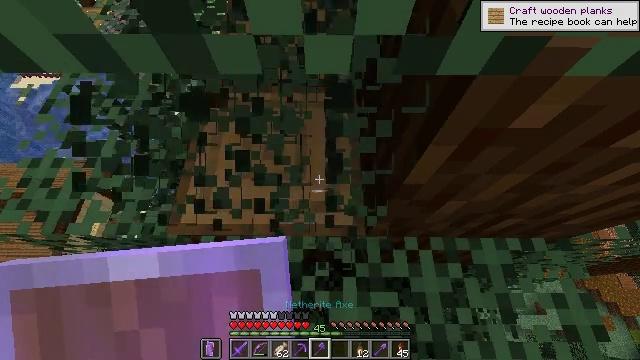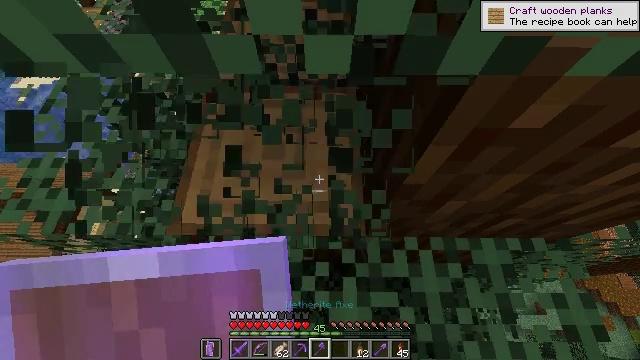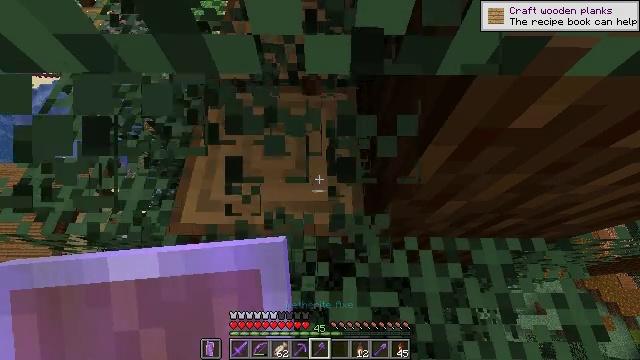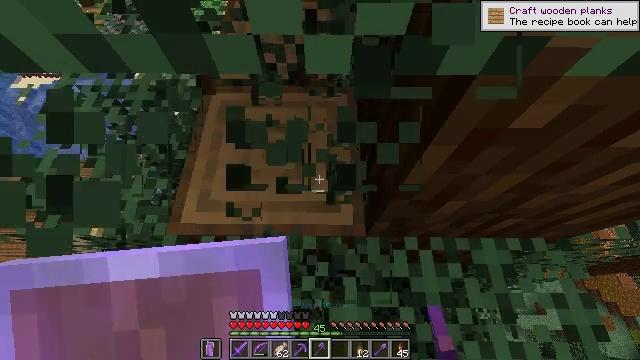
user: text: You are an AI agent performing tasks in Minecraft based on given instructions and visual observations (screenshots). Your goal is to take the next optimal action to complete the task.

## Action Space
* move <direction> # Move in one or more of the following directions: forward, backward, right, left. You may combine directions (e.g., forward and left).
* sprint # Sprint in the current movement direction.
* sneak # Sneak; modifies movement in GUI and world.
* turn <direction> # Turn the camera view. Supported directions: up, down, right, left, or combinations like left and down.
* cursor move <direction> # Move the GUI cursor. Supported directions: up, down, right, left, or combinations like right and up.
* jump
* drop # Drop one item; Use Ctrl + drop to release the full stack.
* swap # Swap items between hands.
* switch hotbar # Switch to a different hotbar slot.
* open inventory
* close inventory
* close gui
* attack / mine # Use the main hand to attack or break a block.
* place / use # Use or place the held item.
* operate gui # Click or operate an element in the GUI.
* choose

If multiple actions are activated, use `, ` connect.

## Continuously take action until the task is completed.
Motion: motion action
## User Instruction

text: Gather spruce leaves to collect foliage.
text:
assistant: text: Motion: sneak, attack / mine
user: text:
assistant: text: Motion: sneak
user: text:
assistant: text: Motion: sneak
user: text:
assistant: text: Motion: sneak